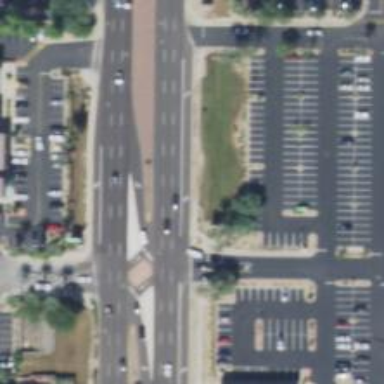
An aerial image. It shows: Asphalt road with primary link designation.